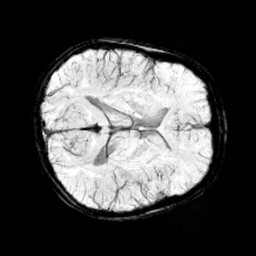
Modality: minIP
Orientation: axial
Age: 11
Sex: male
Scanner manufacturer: siemens
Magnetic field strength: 3 T
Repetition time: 0.027 s
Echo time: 0.02 s